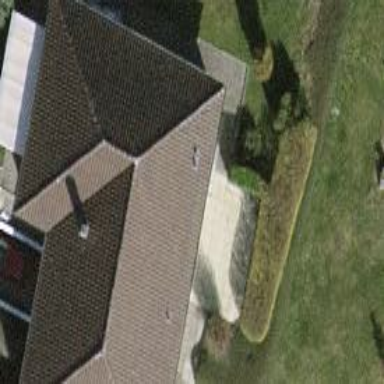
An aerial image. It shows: Simple house.